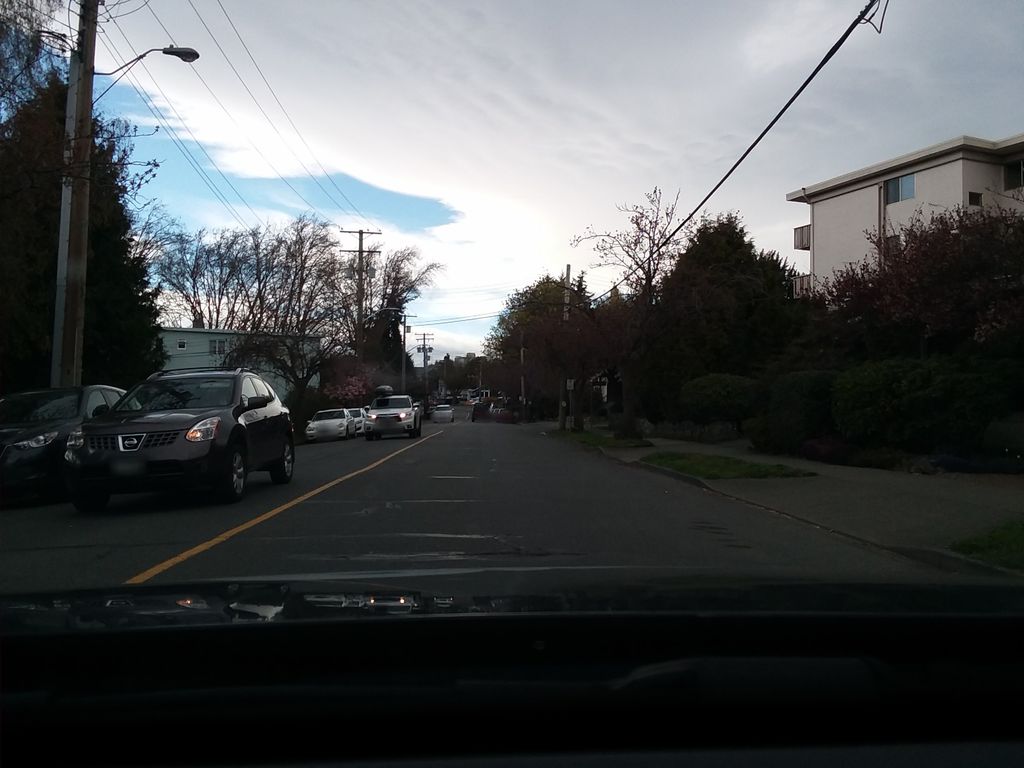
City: victoria